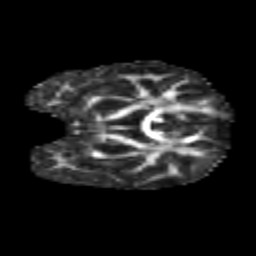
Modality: FA
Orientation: coronal
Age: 8
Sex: female
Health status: healthy